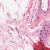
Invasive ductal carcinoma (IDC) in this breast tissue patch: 0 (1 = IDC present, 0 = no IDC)